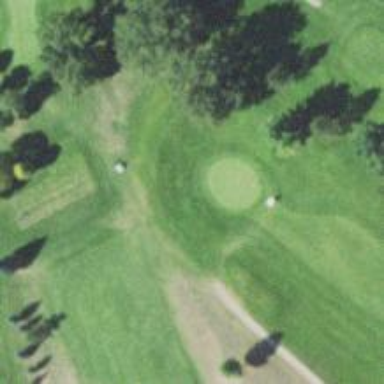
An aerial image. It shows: Golf hole.